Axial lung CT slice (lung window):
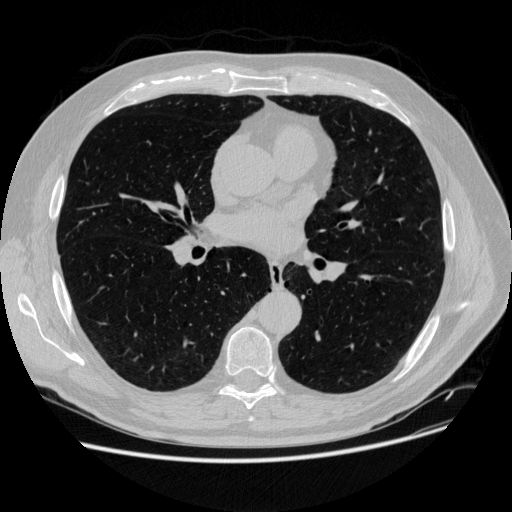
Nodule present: no